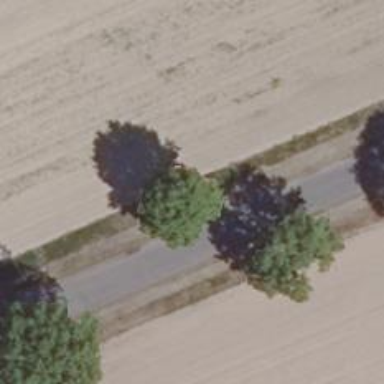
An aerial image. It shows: Row of trees in natural setting.